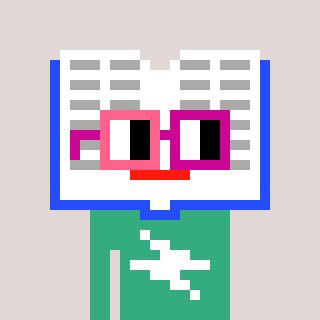
a pixel art character with square pink and red glasses, a dictionary-shaped head and a teal-colored body on a warm background